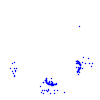
Particle: proton